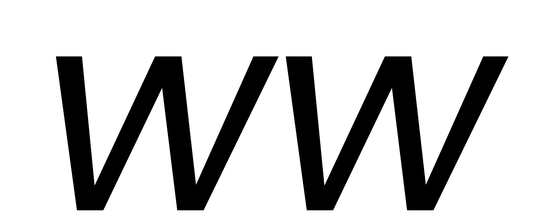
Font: Poppins-Italic